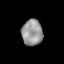
Tissue: lung
Cell type: T cells
Senescence score: 0.2057
Nuclear area (px): 535
Mean DAPI intensity: 148.688